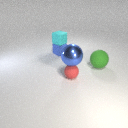
small blue rubber cube to the left of small red rubber sphere